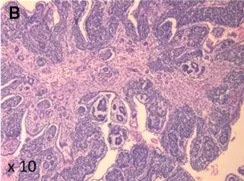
(A,B) Pathology (H&E) of the kidney tumor showing pupillary structures supported by triphasic neoplastic proliferation comprising immature glomerular and tubular structures and immature small round blue cells.
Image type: pathology (h&e)